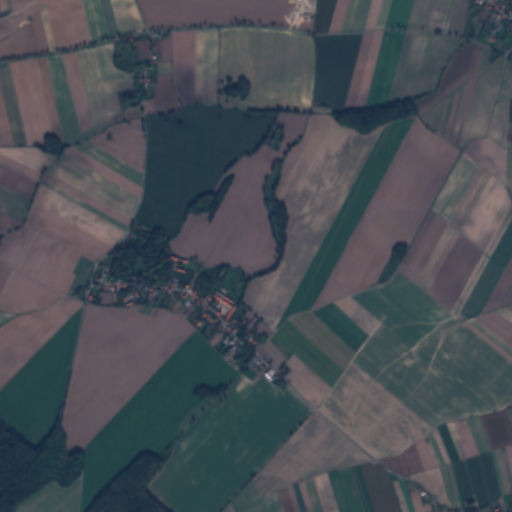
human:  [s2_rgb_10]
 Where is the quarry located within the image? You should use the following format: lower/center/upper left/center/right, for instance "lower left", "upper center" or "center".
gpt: The quarry is located in the upper center of the image.
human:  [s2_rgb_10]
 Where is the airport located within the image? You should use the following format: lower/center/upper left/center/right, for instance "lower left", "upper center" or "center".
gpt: There is no airport in the image.